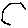
Label: hexagon